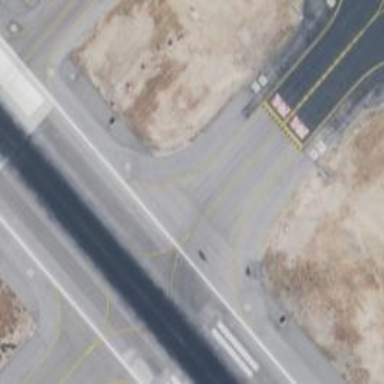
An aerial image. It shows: View of taxiway at the airport.